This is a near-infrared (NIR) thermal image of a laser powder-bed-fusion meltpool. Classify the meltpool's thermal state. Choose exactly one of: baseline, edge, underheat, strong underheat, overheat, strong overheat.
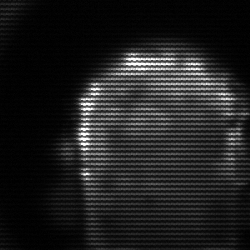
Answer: baseline